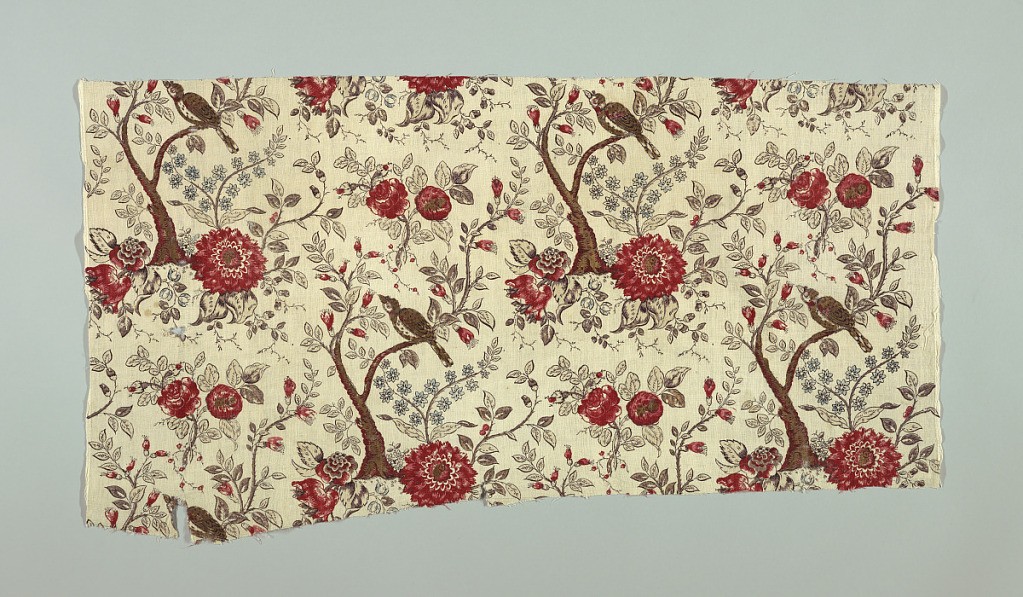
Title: Textile
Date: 1750–1800
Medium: cotton Technique: block printed, with blue and yellow applied by brush, on plain weave
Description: Fragment of printed cotton with a flowering tree in which a bird is perched; another small branch with roses fills the space above the tree, and large blossoms at the base of the tree.